Question: I do know it is not a place to discuss product specific problems, yet I try to ask a Git specific question that arouse in a Git GUI product.
The <URL> PHP library has the $id$ notation in their source code header and the Git GUI product keeps extending the SHA-1 gitattribute filter onto those files making them appear as modified versions.
Please see the screenshot below how this looks like.

Can someone disable this built in filter in a gitattribute file? It can be only applied to PHP files.
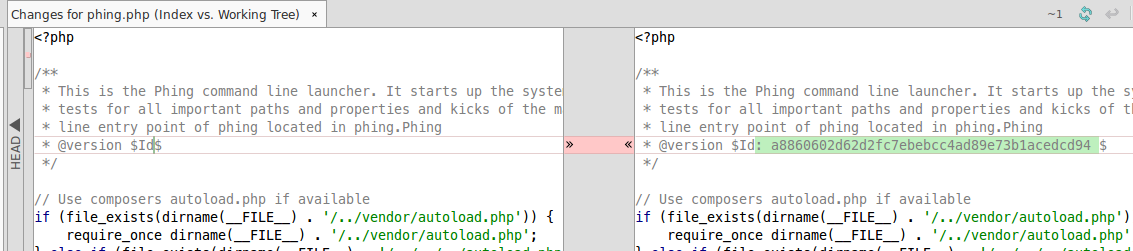
Answer: Just <URL> and fix your '.gitattributes' accordingly
Git expand %Id% only if if your case met two conditions:
'%Id%' in file attribute 'ident' (of this file) in '.gitattributes'